Question: Recently I just discovered a little issue.
I'm using UIWebview to load some url some times nothing really fancy, just basic init:
'''
self.webview = [[UIWebView alloc] initWithFrame:CGRectMake(0, navBar.frame.size.height, self.view.frame.size.width, self.view.frame.size.height-navBar.frame.size.height)];
self.webview.opaque = NO;
self.webview.delegate = self;
self.webview.scalesPageToFit = YES;
[self.view addSubview:self.webview];
'''
and i'm loading the url like this:
'''
if(self.webview)
{
[self.webview loadRequest:[NSURLRequest requestWithURL:url]];
}
'''
The problem that i got is when i try to redirect to tripadvisor mobile page I got a pop up saying that my version is not handled anymore and that i need to update it, the thing is that even with the last update it doesnt work...
And it's the same for ios6, 7 and 8 and only for IPHONE ...
Is there anybody who got the same problem ? and maybe fixed it ?
Thanks !
Here is the image of the popup:

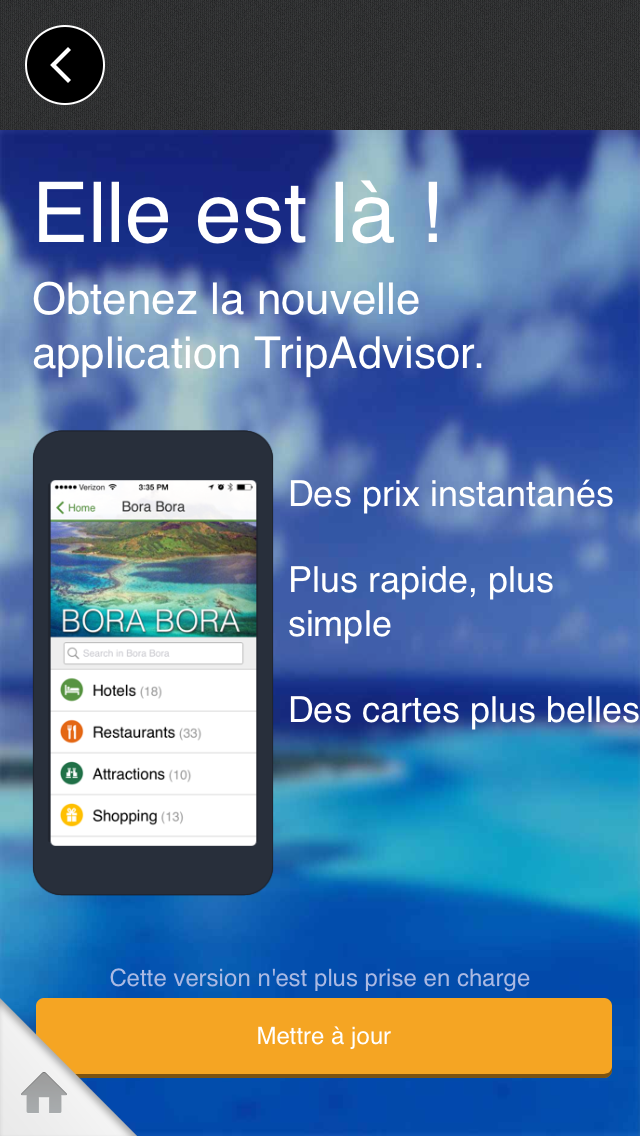
Answer: I just solved by change 'UIWebView''s user-agent
'''
NSDictionary *dictionnary = [[NSDictionary alloc] initWithObjectsAndKeys:@"Safari iOS 8.0 - iPhone", @"UserAgent", nil];
[[NSUserDefaults standardUserDefaults] registerDefaults:dictionnary];
'''
put it before your webview initialize.
Hope this helps.